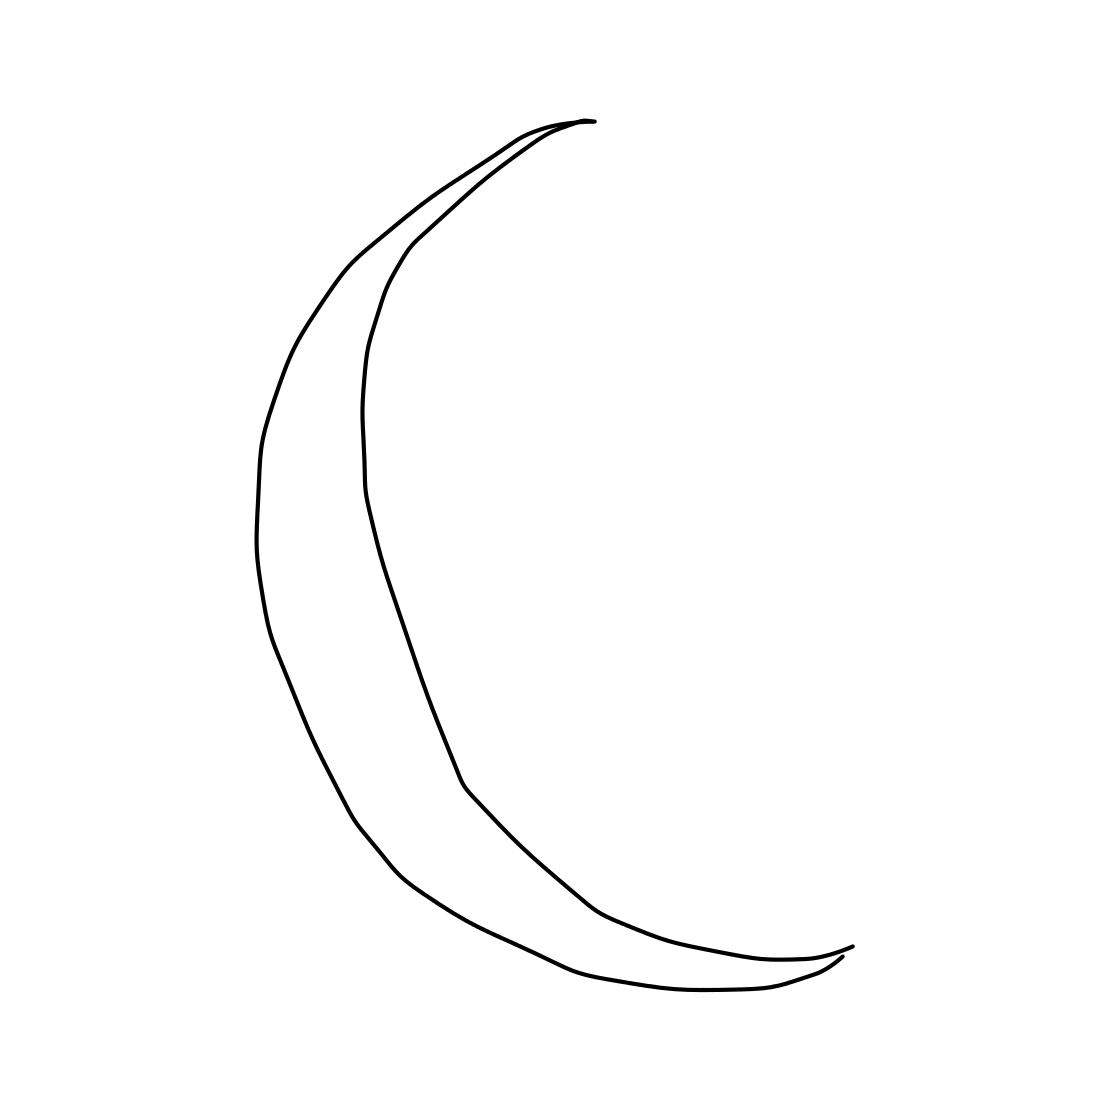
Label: moon